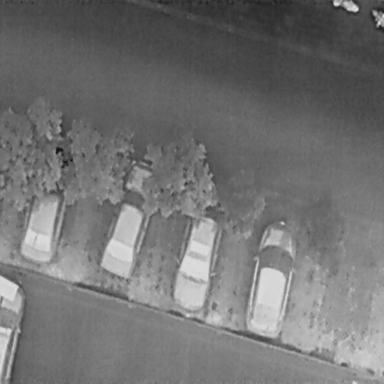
There are seven objects shown in the infrared image, including two Bicycles, and five Cars.